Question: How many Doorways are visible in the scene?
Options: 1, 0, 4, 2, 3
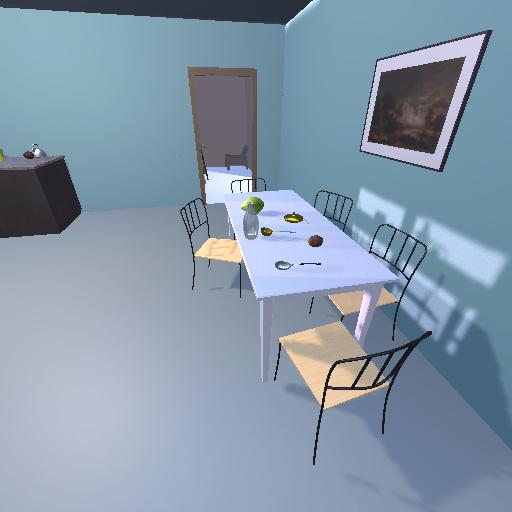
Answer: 1